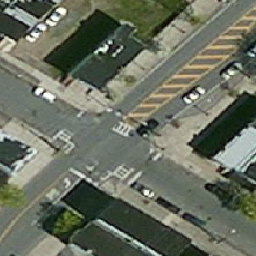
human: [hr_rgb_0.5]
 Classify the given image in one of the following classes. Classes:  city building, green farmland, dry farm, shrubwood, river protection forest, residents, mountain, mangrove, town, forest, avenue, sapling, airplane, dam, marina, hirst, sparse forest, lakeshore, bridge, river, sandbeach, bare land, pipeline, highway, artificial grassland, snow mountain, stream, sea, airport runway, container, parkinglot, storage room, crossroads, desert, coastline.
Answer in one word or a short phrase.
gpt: crossroads